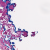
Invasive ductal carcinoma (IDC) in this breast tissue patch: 0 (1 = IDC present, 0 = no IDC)